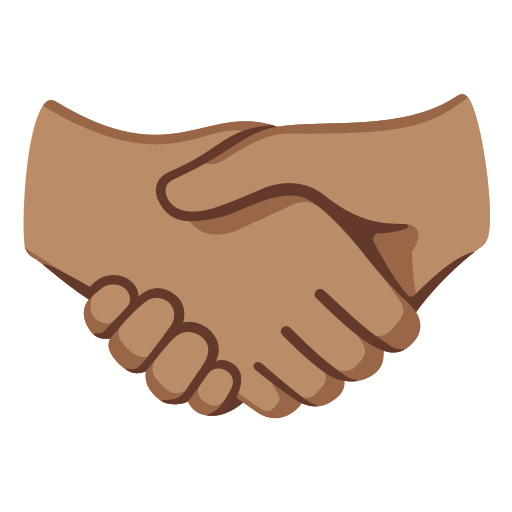
Emoji: 🤝🏽